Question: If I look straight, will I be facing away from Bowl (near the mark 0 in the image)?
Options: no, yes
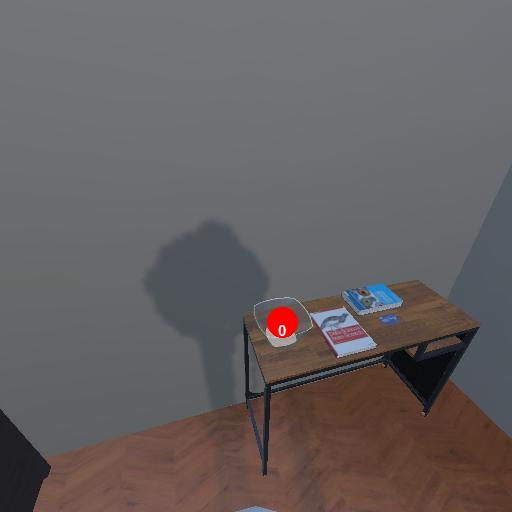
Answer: no